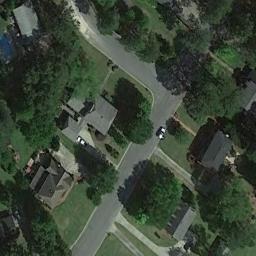
Label: residential